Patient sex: M
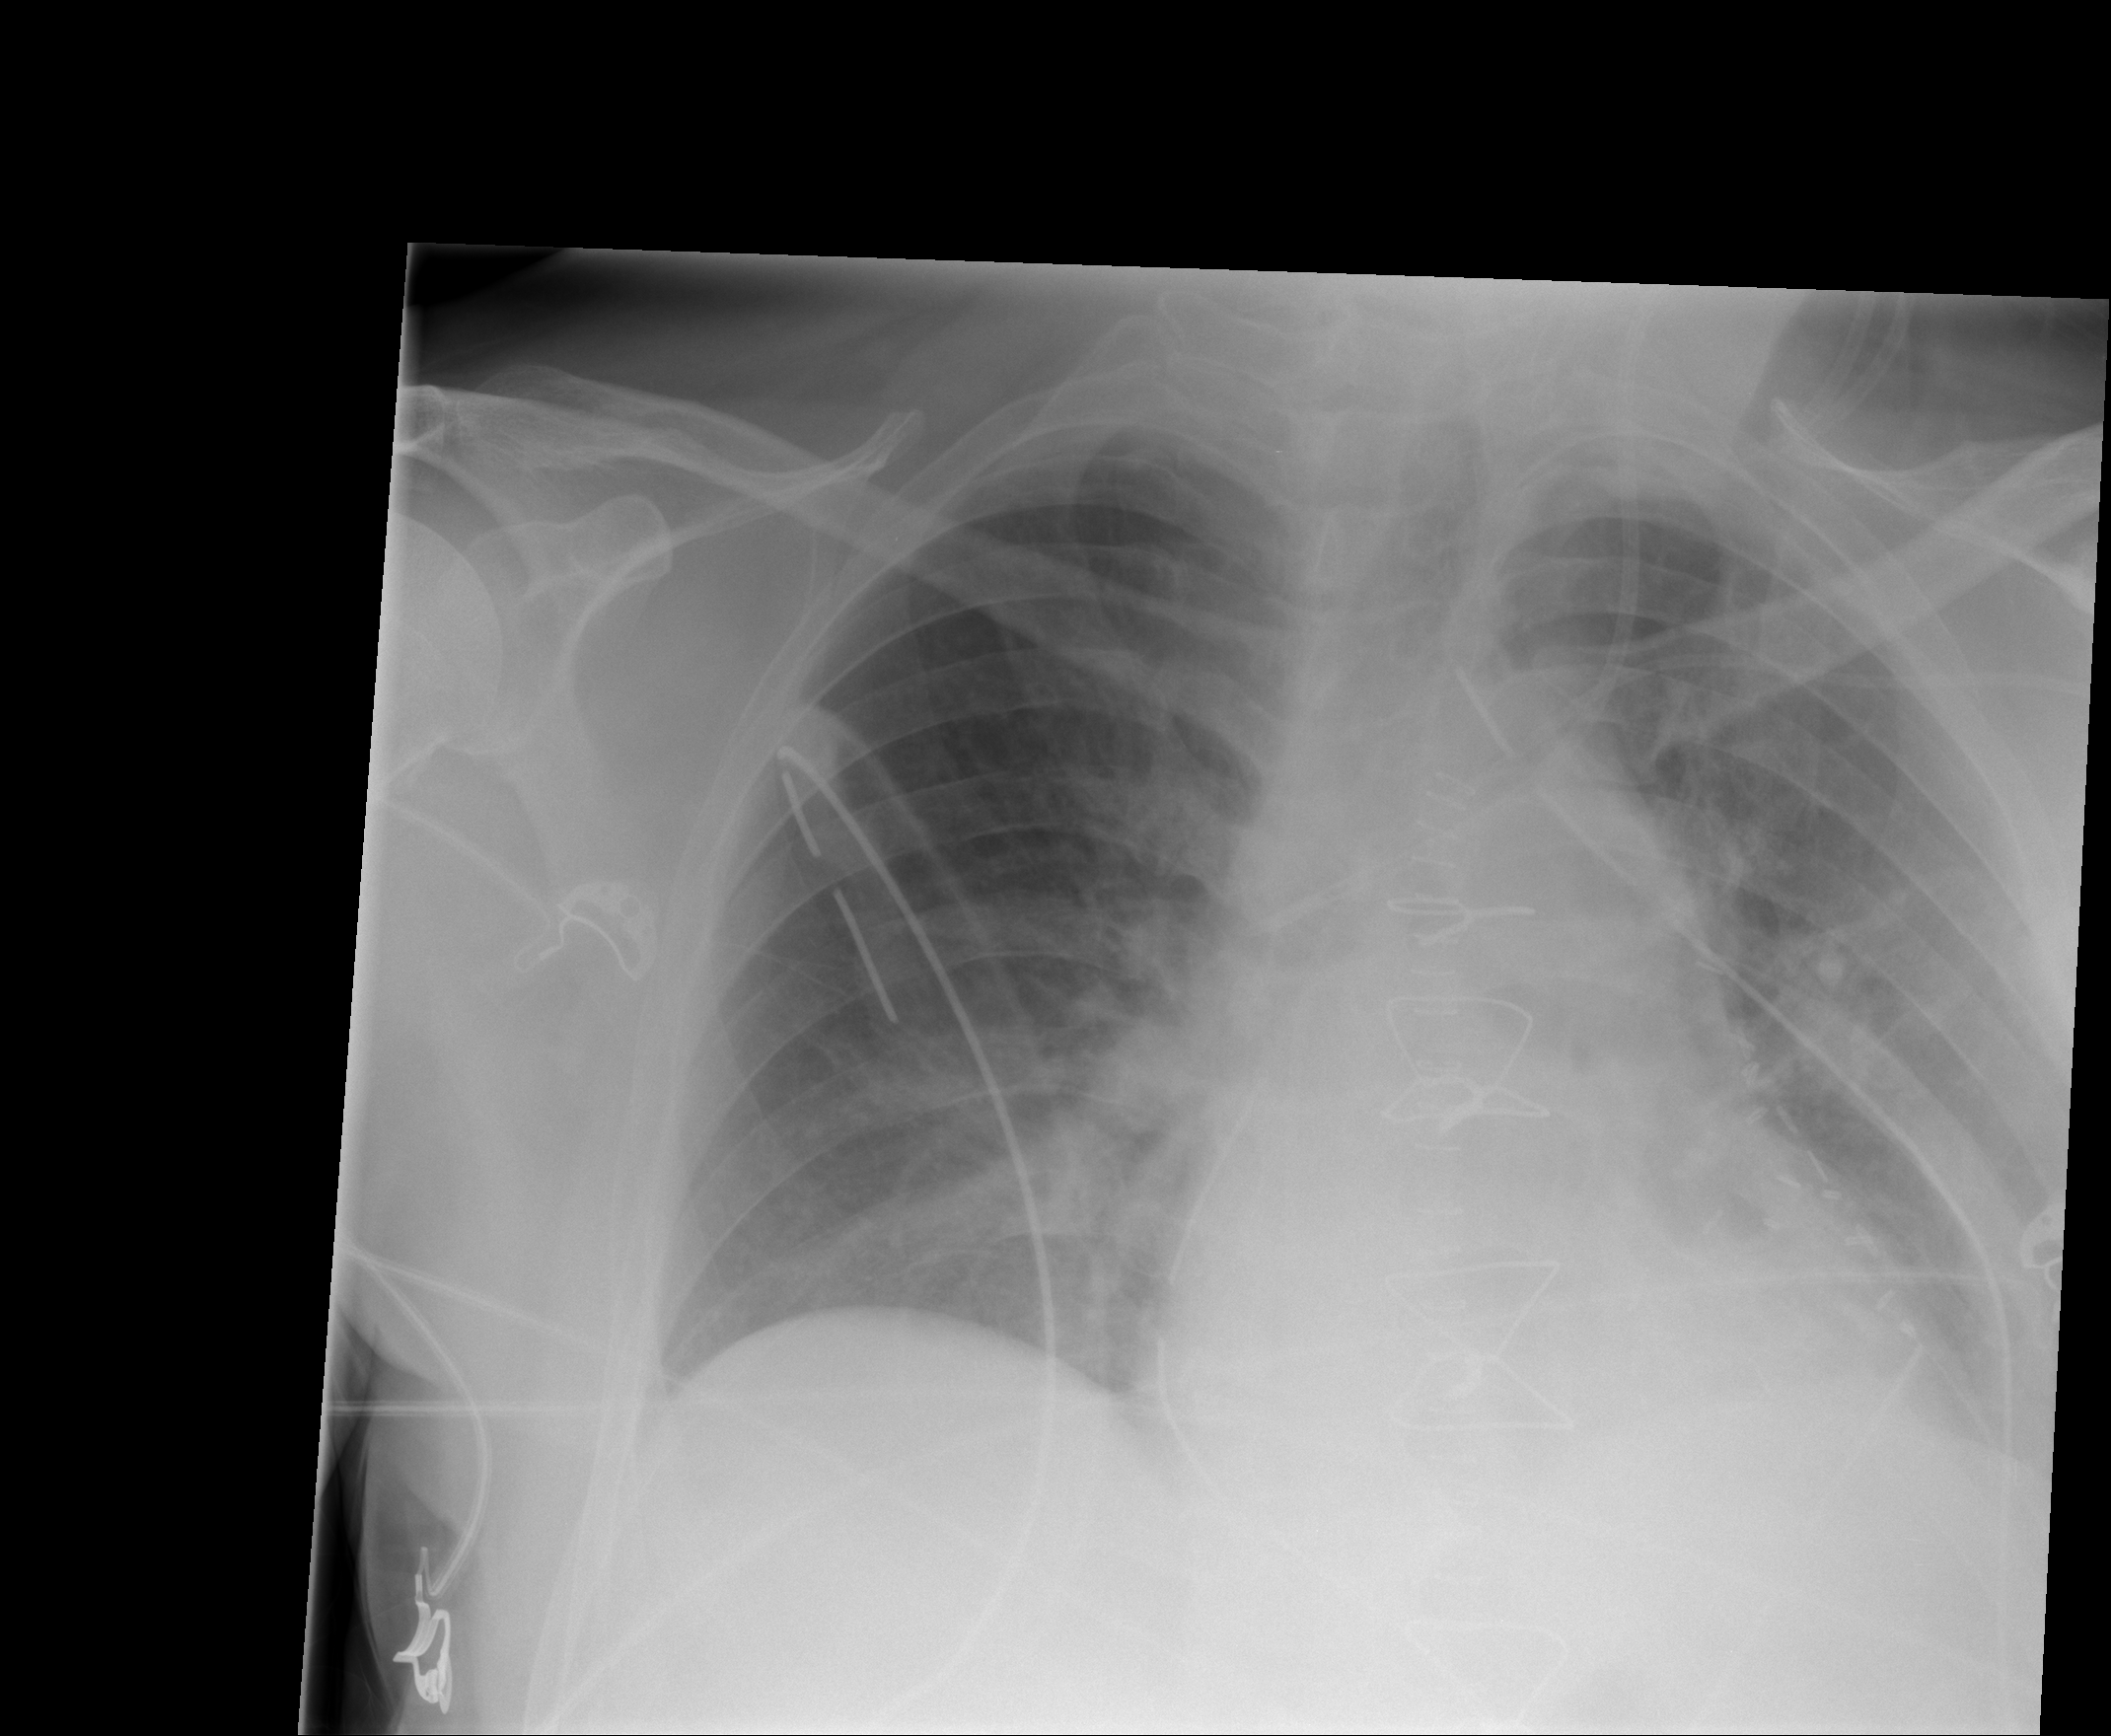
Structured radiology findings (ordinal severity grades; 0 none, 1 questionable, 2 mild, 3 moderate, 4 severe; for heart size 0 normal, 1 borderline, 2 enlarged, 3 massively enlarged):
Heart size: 0
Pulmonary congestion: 0
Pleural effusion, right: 0
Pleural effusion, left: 2
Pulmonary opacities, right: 0
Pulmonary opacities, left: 0
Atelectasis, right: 0
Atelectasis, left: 2